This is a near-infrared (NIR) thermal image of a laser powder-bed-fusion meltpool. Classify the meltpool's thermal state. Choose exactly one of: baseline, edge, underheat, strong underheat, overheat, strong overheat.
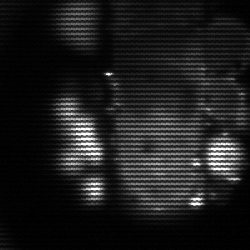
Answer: strong underheat